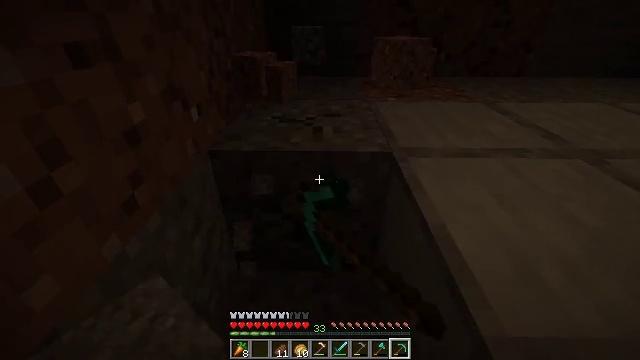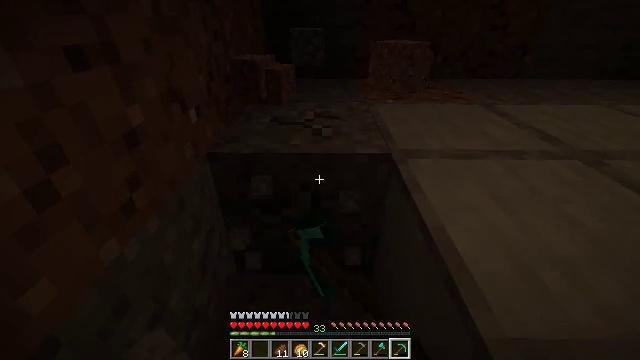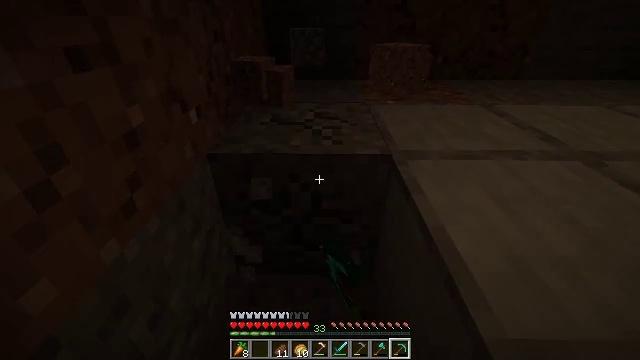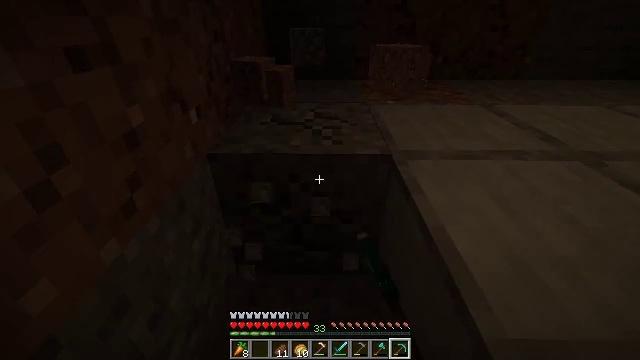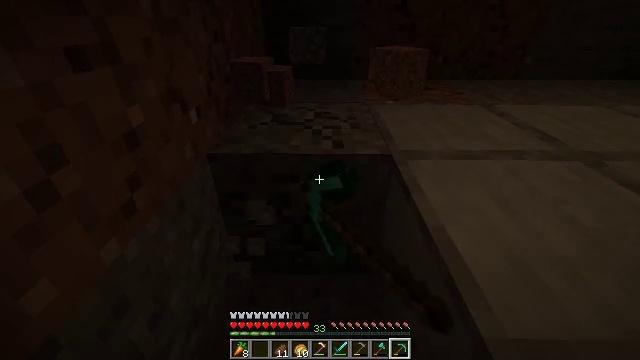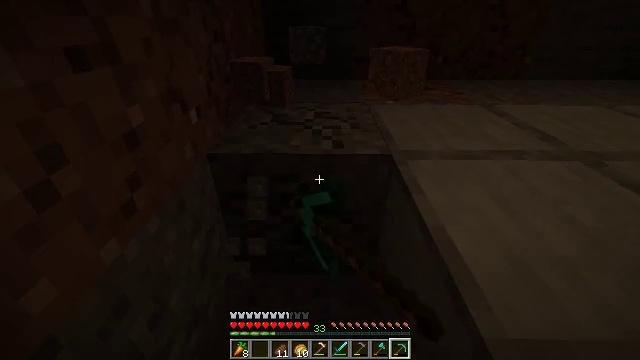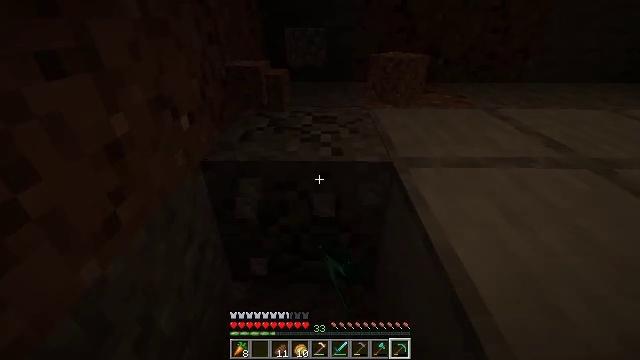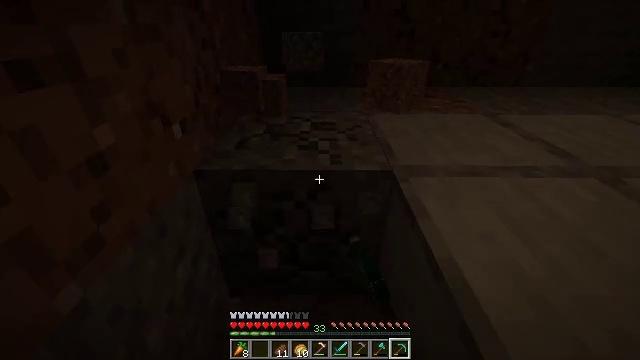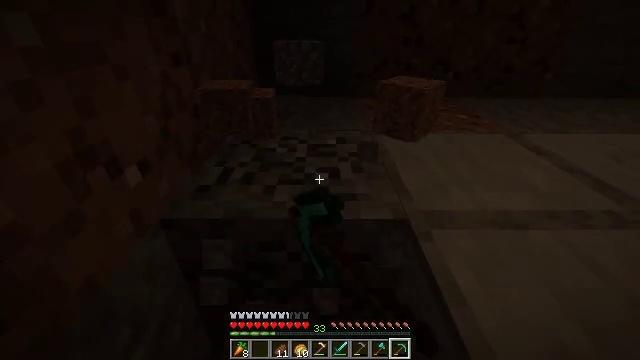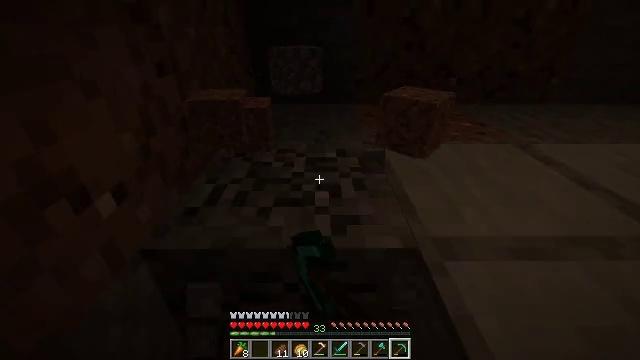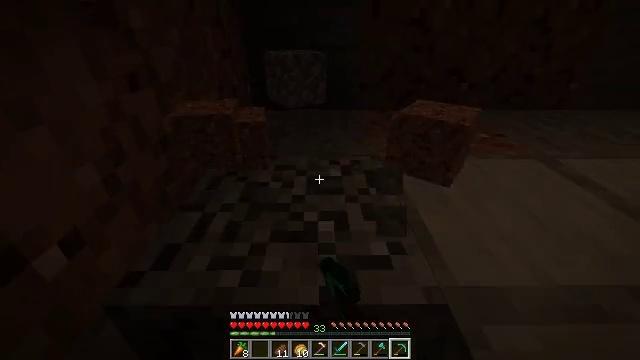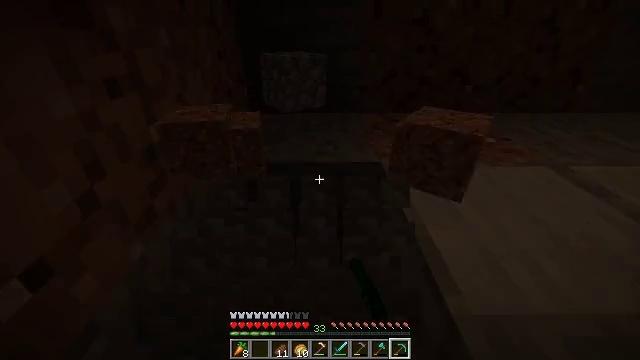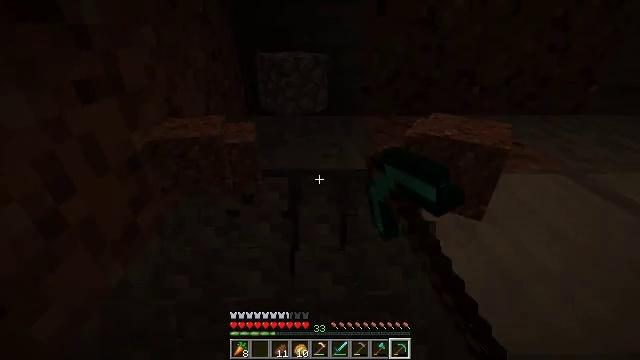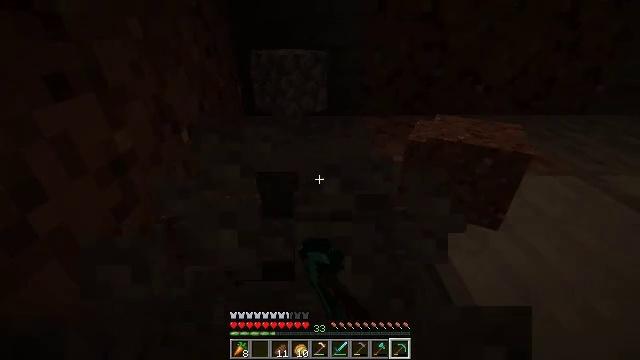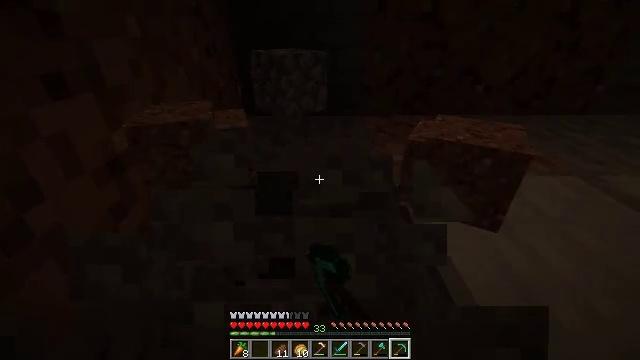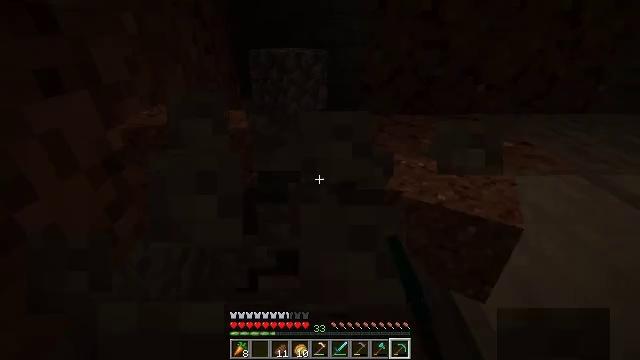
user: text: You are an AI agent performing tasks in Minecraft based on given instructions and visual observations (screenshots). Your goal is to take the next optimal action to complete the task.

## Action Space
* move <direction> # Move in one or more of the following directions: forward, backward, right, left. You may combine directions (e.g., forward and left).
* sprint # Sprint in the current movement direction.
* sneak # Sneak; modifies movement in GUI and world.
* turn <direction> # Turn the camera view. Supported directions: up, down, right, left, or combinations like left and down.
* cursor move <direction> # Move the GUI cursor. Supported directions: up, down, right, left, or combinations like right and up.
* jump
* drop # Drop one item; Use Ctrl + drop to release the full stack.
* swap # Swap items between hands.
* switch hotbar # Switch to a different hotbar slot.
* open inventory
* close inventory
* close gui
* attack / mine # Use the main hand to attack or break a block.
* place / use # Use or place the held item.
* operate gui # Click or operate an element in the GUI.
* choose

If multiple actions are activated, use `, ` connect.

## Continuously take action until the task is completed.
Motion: motion action
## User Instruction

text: Mine gravel from the ground.
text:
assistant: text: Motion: attack / mine
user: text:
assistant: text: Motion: attack / mine
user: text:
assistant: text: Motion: attack / mine
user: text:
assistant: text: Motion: attack / mine
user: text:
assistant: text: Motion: attack / mine
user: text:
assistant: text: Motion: move forward, attack / mine
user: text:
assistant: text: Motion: move forward, attack / mine
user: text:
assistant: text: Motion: move forward, attack / mine
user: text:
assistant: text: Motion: move forward, attack / mine
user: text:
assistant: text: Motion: move forward, attack / mine
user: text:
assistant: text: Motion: attack / mine
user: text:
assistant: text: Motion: attack / mine
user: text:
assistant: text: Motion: attack / mine
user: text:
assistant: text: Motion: attack / mine
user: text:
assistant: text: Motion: attack / mine
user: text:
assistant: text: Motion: attack / mine